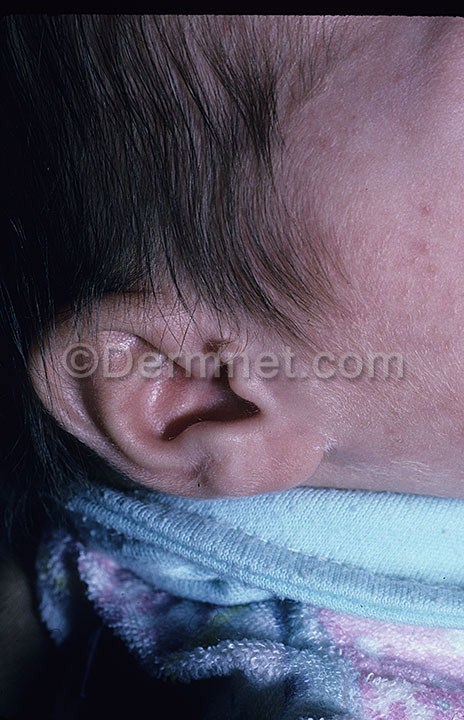
Disease: Seborrheic Keratoses and other Benign Tumors